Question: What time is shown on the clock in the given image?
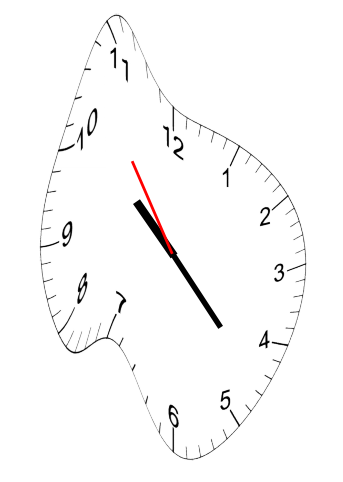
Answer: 10:22:54